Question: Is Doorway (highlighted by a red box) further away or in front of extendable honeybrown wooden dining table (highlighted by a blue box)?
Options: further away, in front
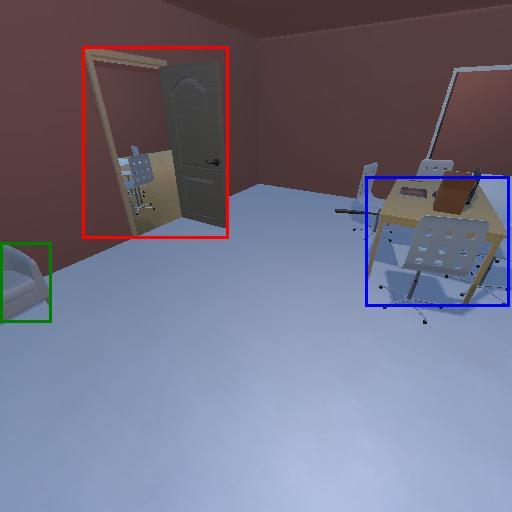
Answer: further away